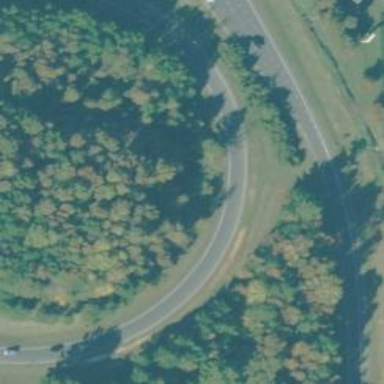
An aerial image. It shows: Trunk link highway.